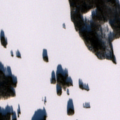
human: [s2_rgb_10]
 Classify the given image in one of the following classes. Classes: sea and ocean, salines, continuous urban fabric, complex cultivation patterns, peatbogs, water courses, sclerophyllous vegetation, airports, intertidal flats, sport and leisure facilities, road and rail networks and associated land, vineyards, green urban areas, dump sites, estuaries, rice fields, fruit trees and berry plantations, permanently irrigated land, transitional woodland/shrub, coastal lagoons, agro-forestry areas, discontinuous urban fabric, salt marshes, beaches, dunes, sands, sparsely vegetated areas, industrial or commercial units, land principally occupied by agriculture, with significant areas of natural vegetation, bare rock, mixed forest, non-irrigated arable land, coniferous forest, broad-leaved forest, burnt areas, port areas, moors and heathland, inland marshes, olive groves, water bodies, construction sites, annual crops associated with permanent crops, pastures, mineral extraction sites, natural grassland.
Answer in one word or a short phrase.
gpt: broad-leaved forest, mixed forest, water bodies